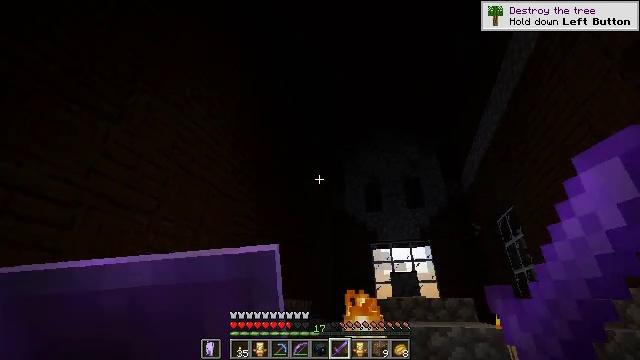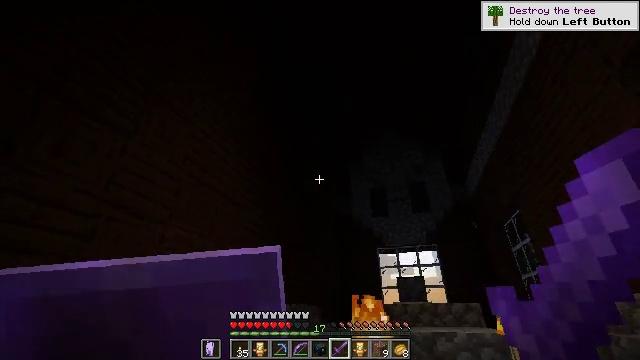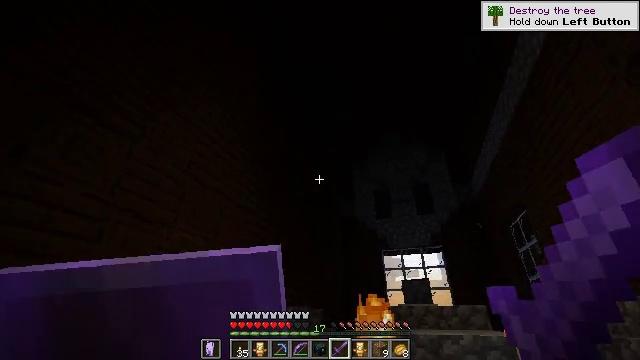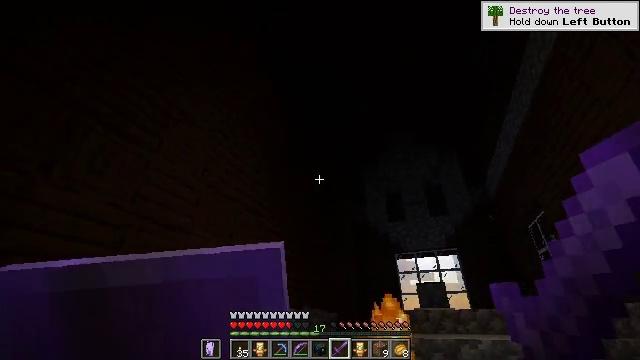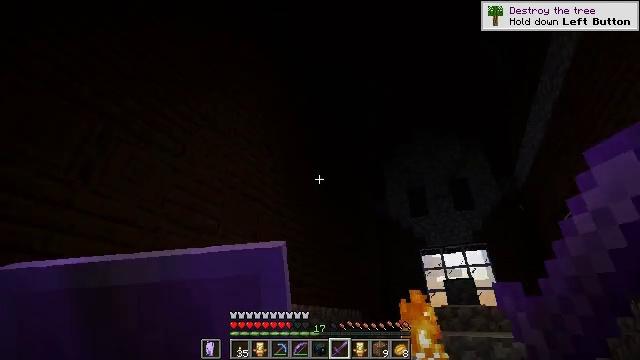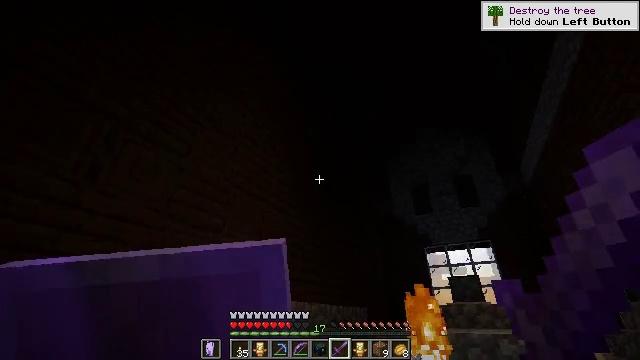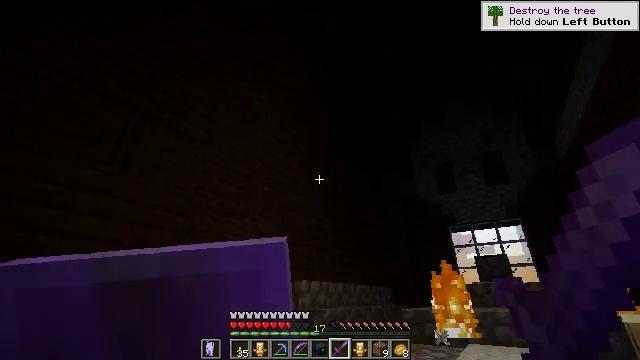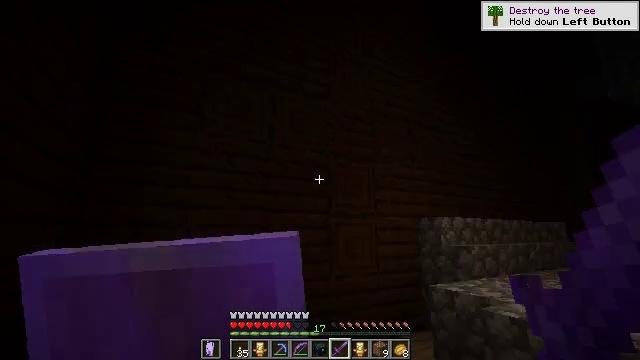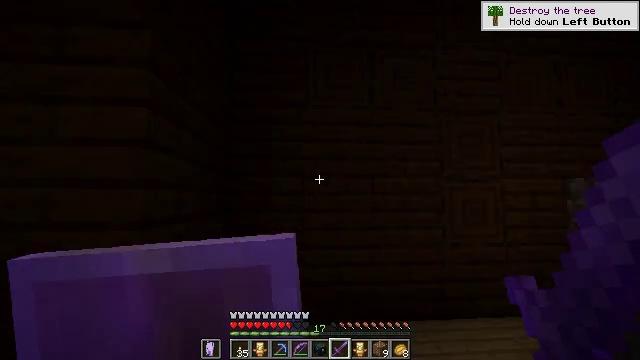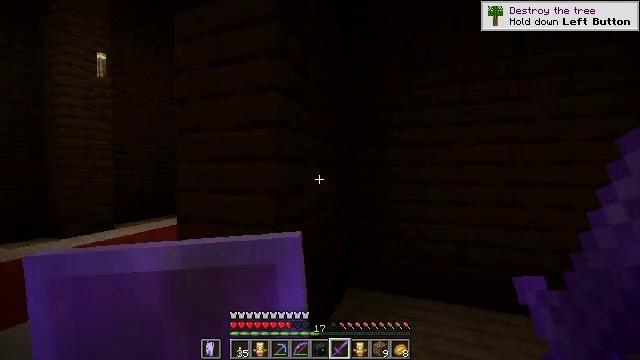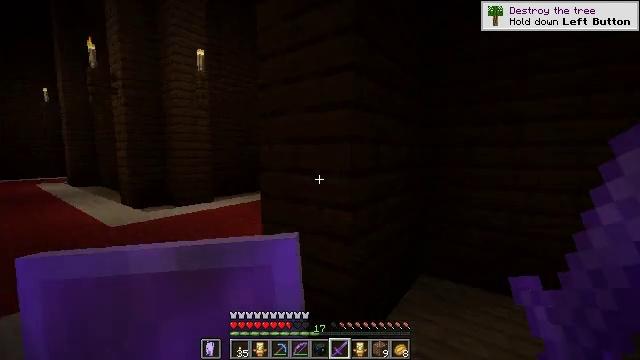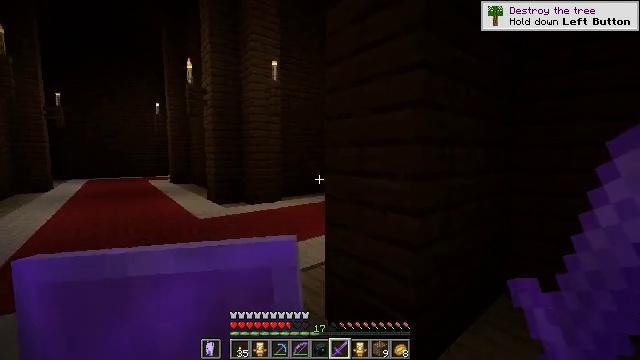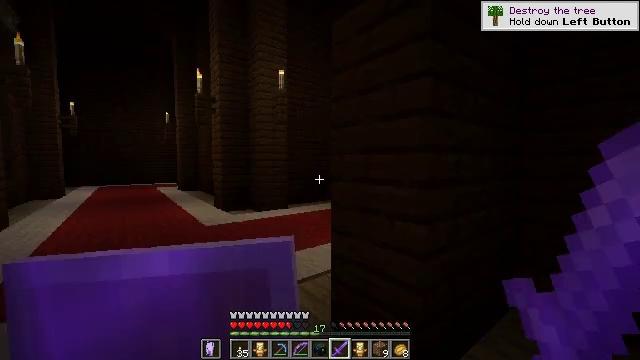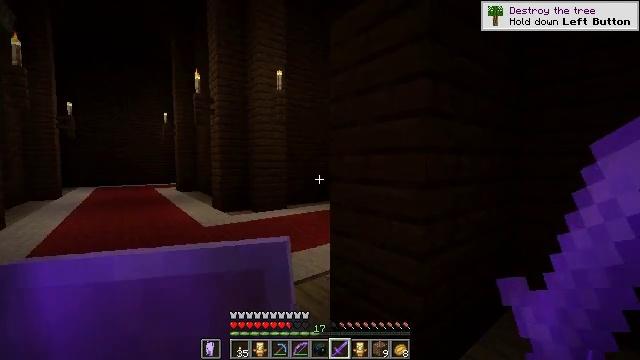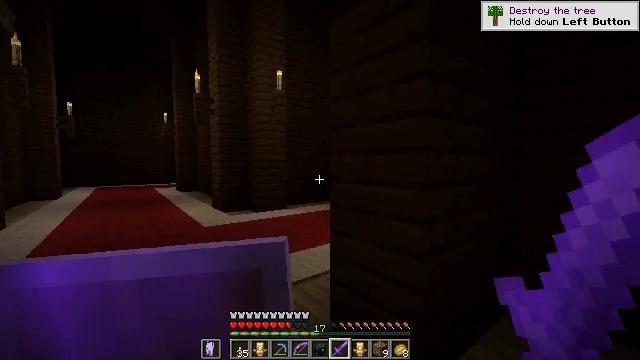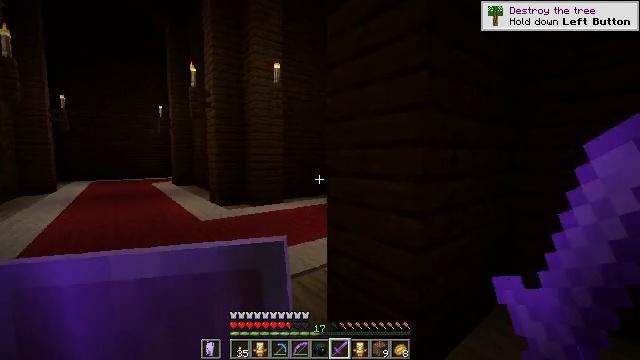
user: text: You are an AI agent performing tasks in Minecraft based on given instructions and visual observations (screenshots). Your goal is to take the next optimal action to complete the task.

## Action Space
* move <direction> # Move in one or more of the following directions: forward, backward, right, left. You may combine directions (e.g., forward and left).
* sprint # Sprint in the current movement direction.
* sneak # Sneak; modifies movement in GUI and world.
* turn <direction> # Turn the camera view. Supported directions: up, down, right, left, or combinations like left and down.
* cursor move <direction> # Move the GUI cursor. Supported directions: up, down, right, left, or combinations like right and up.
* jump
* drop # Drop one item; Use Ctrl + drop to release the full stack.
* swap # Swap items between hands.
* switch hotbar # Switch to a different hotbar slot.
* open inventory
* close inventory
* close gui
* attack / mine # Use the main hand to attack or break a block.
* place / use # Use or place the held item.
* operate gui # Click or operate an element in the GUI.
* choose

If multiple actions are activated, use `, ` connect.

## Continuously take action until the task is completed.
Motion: motion action
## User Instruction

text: Collect the white carpet by hitting it.
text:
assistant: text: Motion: turn left
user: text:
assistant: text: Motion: no_op
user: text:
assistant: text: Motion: turn left
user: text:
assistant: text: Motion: turn left
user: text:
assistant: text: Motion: no_op
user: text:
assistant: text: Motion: turn left and down
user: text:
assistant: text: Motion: turn left and down
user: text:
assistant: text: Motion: turn left and down
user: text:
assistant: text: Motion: turn left and down
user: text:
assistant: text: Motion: turn left and down
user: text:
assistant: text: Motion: turn left
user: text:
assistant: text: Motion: turn left and up
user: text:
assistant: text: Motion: no_op
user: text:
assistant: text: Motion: no_op
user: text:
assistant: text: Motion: turn down
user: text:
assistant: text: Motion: turn down
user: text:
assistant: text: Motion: turn left and down
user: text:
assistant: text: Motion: turn left and down
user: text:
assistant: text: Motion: no_op
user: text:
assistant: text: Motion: turn right and down
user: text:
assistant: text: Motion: turn right
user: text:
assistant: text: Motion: turn right and up
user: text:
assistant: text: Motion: turn right and up
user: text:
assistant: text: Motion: turn right
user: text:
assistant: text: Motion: turn right and up
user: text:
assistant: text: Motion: no_op
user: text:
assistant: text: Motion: no_op
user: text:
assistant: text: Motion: move forward
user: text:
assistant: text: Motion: move forward
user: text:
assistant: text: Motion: move forward, turn left